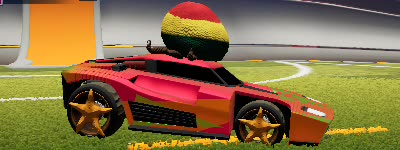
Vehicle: breakout